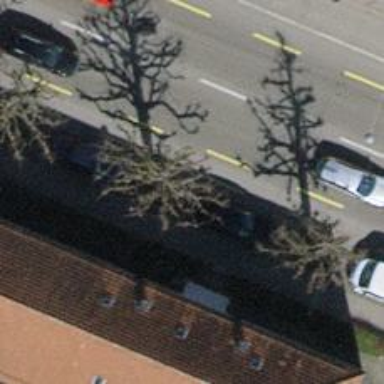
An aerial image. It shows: Tree-lined avenue.